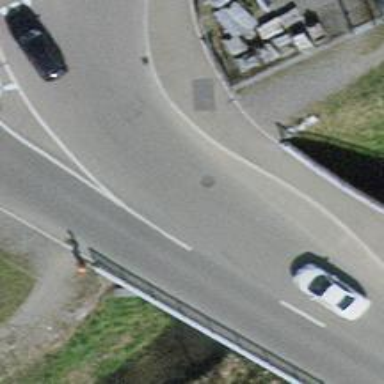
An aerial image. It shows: Paved residential road with bridge.